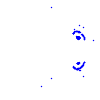
Particle: kaon